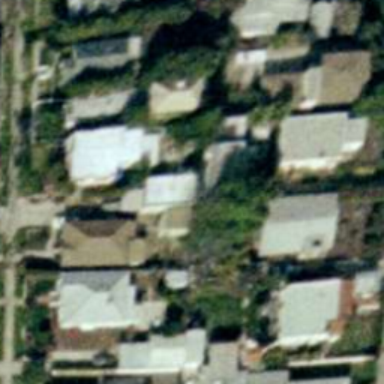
This is a dense residential area with houses and roads .